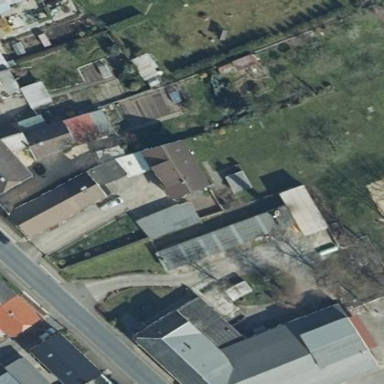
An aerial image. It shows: Simple and straightforward house.